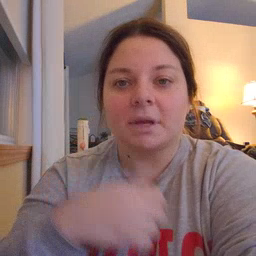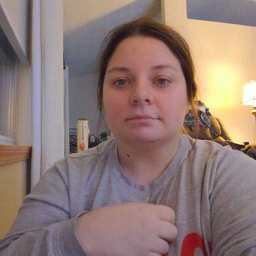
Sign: gum